Interaction volume radius: 5 \u00c5
Interaction volume height: 35 \u00c5
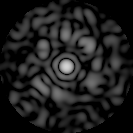
Disorder parameter: 0.7376